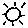
Label: sun